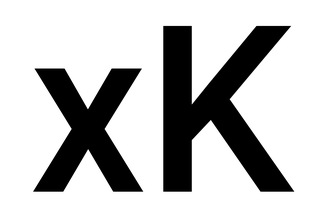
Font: Roboto_Medium